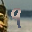
Label: 9